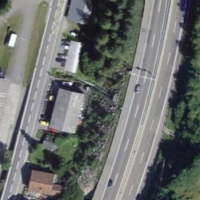
EUNIS habitat code: 57
Species observed at this site:
Prunella vulgaris
Lotus corniculatus
Chelidonium majus
Stellaria nemorum